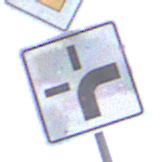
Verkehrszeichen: VerlaufVorfahrtsstrasse3
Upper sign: Vorfahrtsstrasse
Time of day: MorningAfternoon
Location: Outdoor (RoadRail)
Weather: Overcast
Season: NotSpecified
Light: Natural